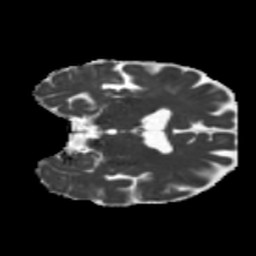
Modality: MD
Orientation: coronal
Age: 58
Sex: male
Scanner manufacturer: siemens
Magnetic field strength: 3 T
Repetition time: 5.25 s
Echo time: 0.08 s